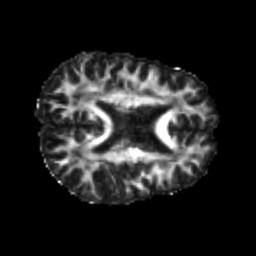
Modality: FA
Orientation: axial
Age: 22
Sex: male
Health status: healthy
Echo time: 0.074 s